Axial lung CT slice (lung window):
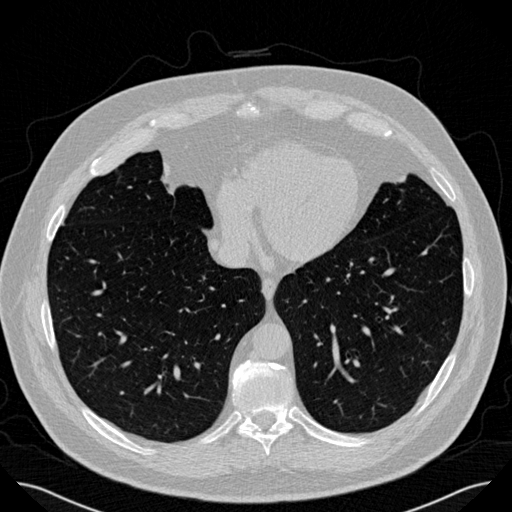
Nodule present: no